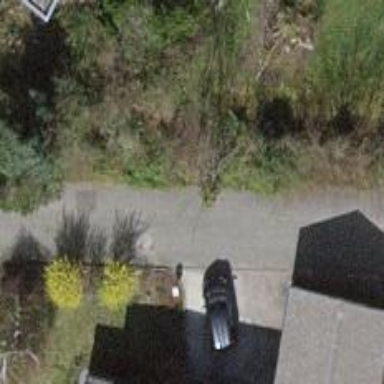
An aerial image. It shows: Deciduous broadleaved tree in garden.